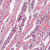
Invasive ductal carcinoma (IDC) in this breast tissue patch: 1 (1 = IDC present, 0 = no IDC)